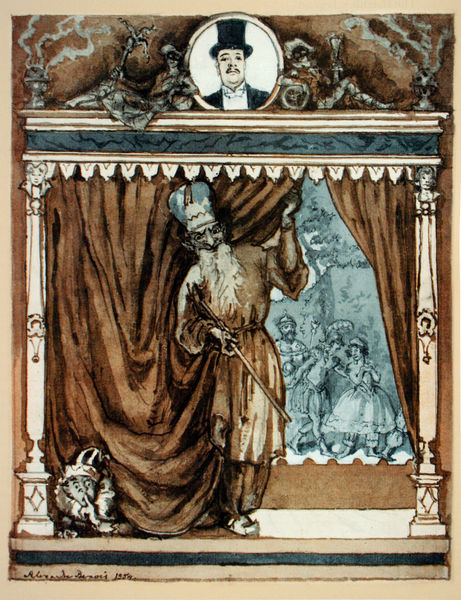
Titel: Entwurf für eine Illustration im Katalog "The Diaghilev Exhibition"
Künstler: Alexandre Benois
Standort: London
Institution: Collection of Nina Lobanov-Rostovsky
Schlagwörter: mann, braun, säule, bart, sehen, vorhang, bühne, theater, stock, druck, kasper, lau, durchsehen